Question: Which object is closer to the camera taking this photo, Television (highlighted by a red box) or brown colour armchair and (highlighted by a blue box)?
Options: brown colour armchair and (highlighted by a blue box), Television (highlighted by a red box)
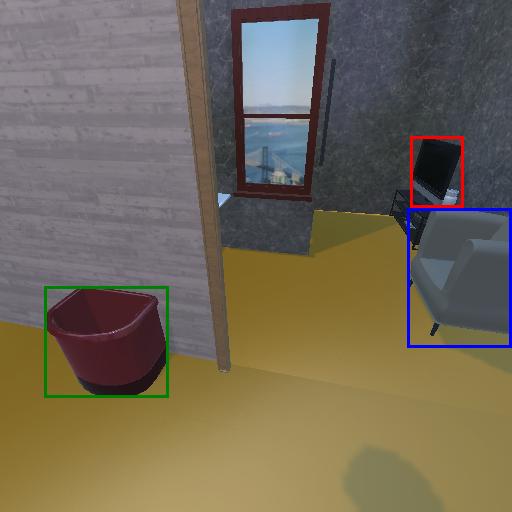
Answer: brown colour armchair and (highlighted by a blue box)